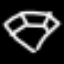
Label: diamond